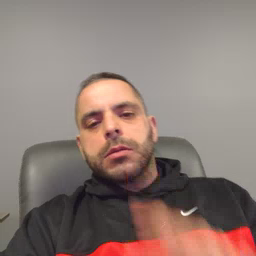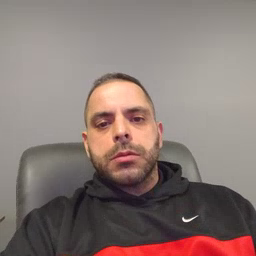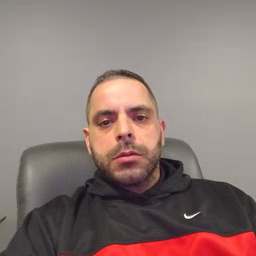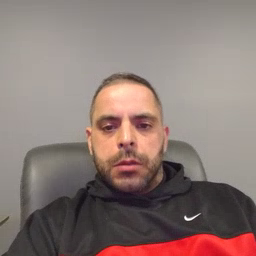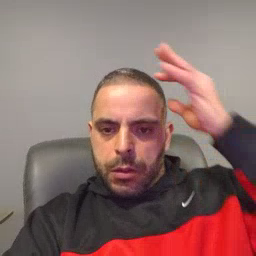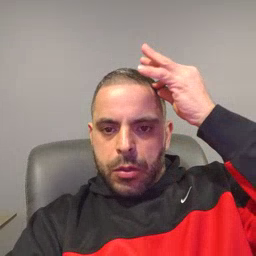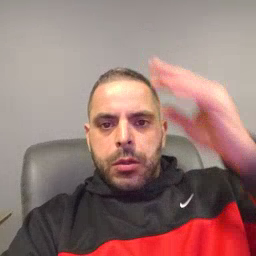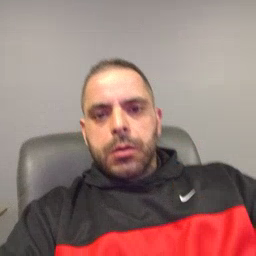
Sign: hair